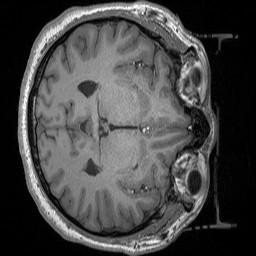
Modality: T1w
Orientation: axial
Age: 42
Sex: female
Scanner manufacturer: siemens
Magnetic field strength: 3 T
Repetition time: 2.53 s
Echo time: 0.00219 s